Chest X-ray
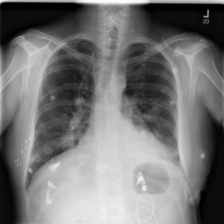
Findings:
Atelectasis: negative
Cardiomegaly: negative
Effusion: negative
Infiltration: negative
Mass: negative
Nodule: positive
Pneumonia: negative
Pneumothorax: positive
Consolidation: negative
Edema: negative
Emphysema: negative
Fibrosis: negative
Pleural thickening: negative
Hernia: negative